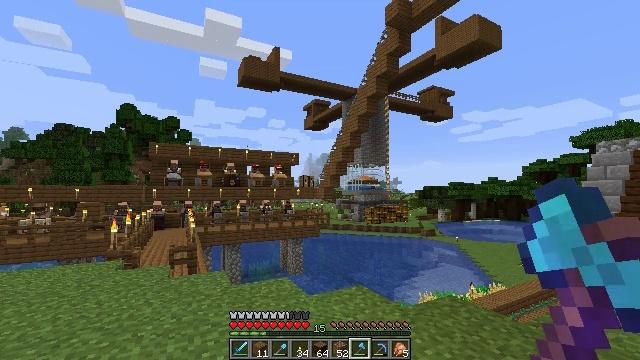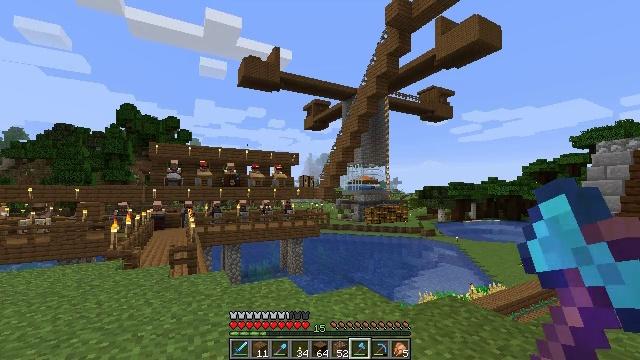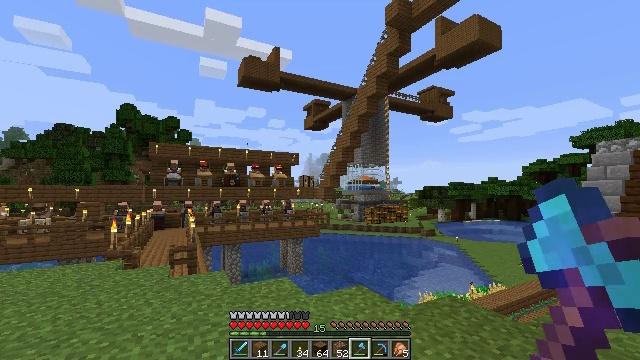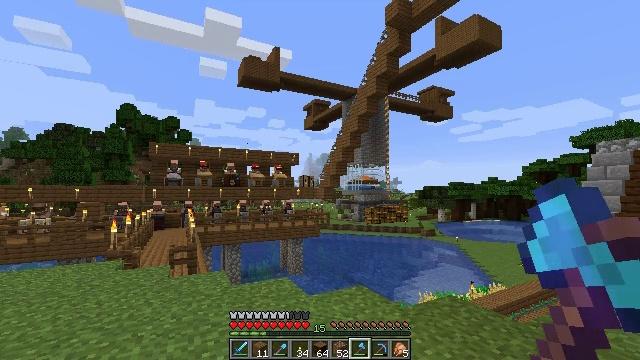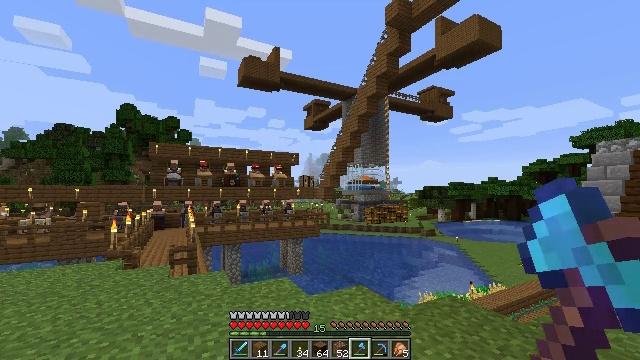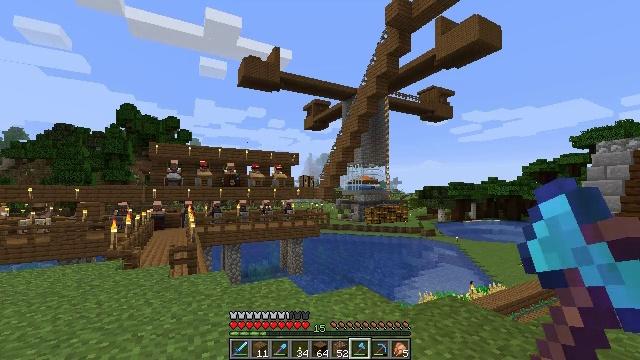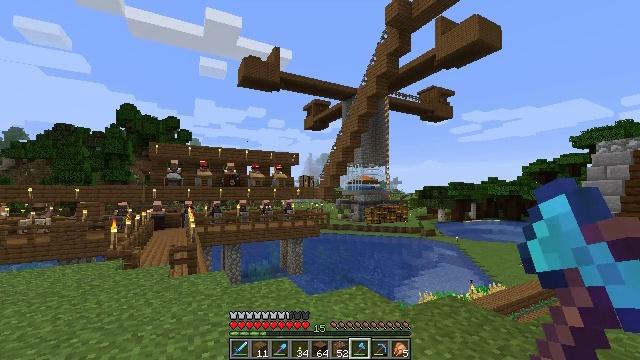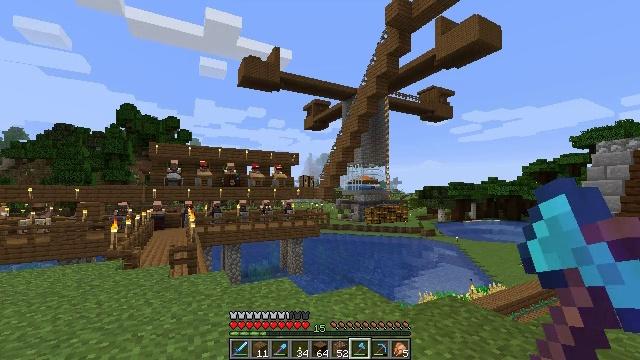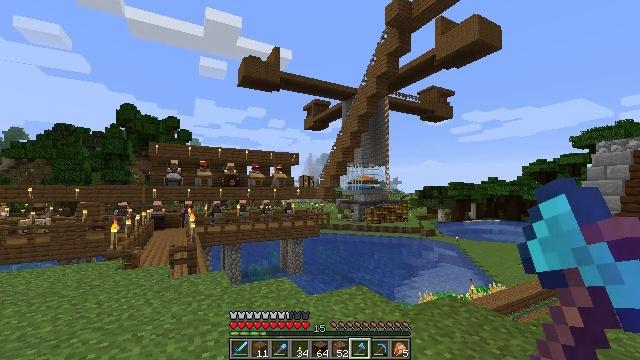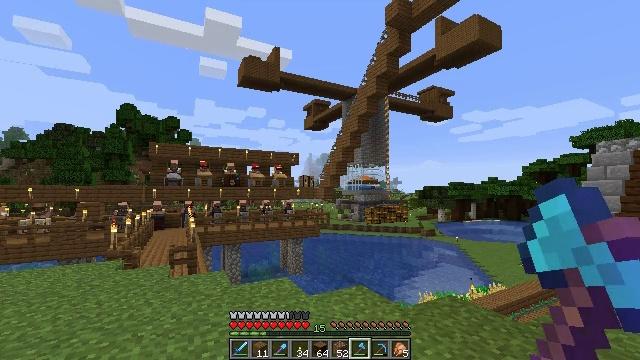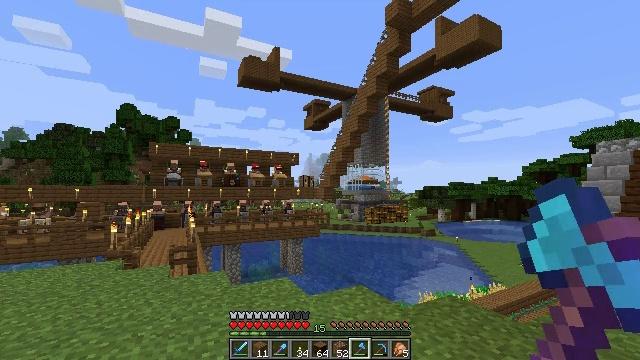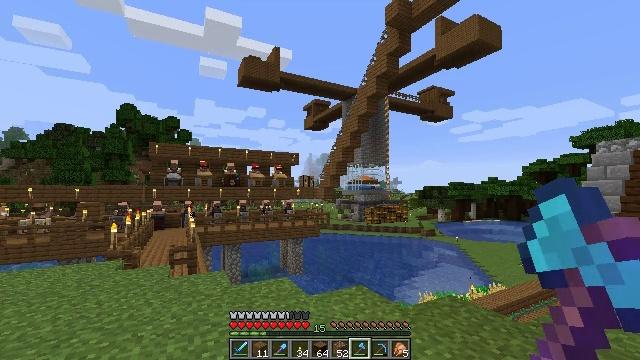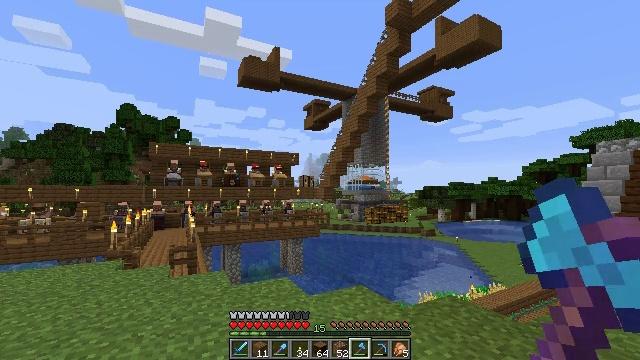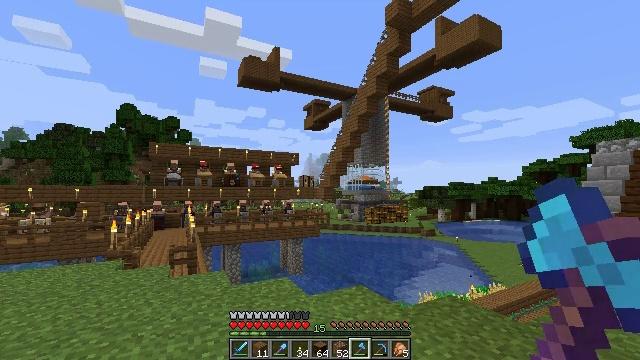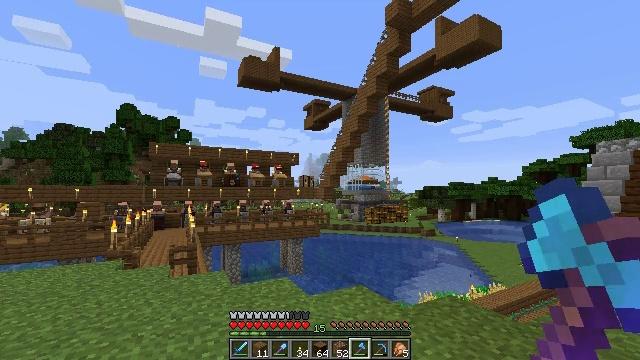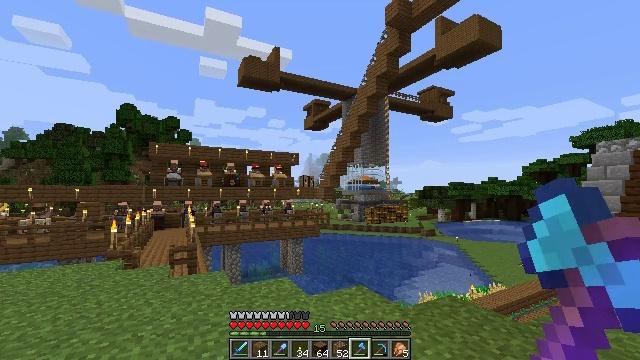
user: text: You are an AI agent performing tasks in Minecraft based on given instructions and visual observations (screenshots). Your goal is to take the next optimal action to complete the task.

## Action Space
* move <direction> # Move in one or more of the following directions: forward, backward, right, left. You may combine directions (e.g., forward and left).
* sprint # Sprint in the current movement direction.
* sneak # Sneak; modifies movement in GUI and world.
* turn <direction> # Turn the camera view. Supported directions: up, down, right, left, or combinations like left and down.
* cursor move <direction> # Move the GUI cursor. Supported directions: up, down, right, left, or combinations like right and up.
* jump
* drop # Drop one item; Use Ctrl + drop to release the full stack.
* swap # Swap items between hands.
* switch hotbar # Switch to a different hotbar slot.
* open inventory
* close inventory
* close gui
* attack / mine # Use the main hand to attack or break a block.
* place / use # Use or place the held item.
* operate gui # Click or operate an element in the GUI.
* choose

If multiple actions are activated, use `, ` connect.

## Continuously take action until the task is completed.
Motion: motion action
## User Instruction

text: Create a spruce pressure plate in the crafting table with spruce planks.
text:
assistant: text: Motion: no_op
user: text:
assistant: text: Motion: no_op
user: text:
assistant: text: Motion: no_op
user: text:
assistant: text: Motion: no_op
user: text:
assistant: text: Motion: no_op
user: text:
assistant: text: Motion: no_op
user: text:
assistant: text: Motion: no_op
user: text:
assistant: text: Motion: no_op
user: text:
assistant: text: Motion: no_op
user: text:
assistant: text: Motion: no_op
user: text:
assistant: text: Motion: no_op
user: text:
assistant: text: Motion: no_op
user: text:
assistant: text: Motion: no_op
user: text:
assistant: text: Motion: no_op
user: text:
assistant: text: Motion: no_op
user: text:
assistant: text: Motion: no_op
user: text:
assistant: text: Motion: no_op
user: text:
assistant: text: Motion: no_op
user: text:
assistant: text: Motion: no_op
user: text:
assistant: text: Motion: no_op
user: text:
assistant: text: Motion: no_op
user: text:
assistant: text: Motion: no_op
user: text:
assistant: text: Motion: no_op
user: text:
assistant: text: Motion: no_op
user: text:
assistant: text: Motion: no_op
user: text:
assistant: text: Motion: no_op
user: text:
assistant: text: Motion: no_op
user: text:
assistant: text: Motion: no_op
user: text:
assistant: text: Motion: no_op
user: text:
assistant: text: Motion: no_op